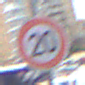
Verkehrszeichen: Geschwindigkeit20
Umgebung: Outdoor, Urban
Tageszeit: MorningAfternoon
Wetter: Overcast
Licht: Natural
Jahreszeit: NotSpecified
Kontrast: LowContrast